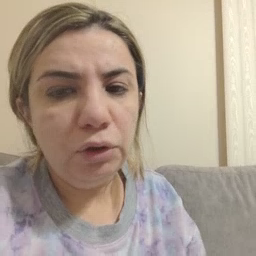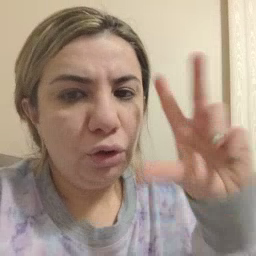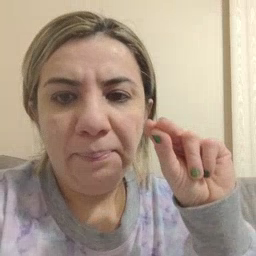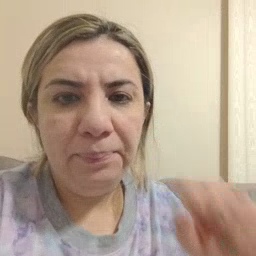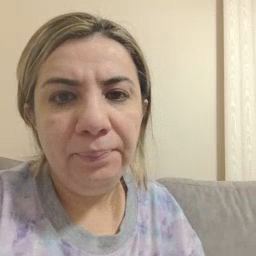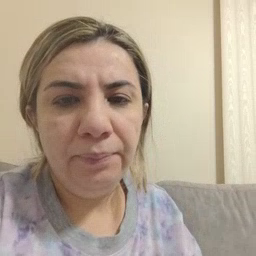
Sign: no